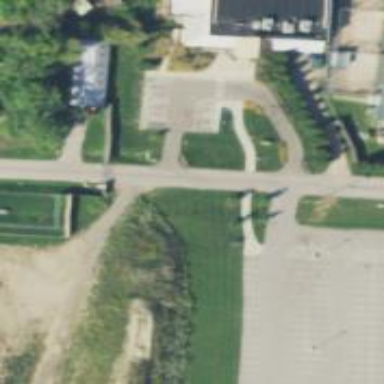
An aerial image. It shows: Footway with separate sidewalk. There is also foot path.